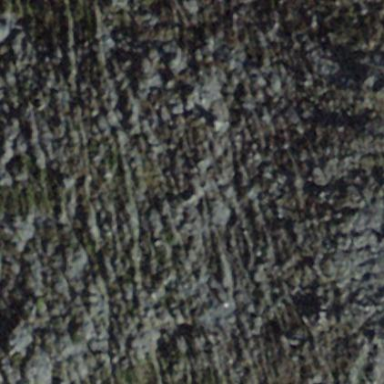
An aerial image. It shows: Natural scree.